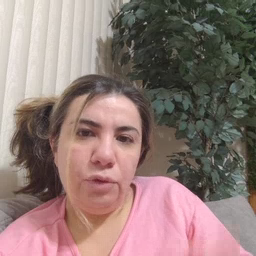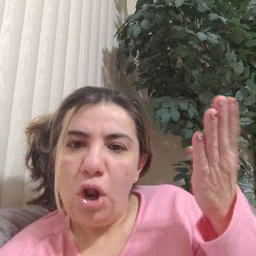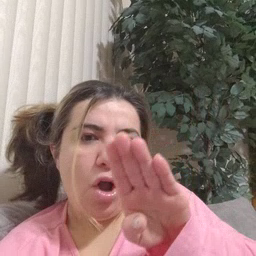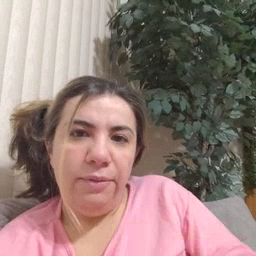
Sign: close